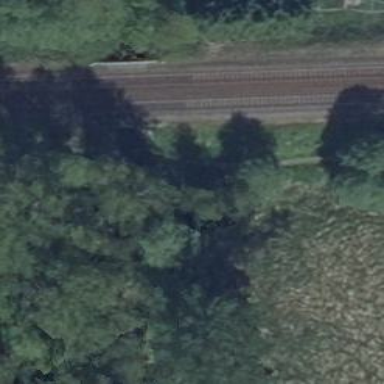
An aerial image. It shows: Path on metal bridge.